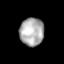
Tissue: lung
Cell type: T cells
Senescence score: 0.1726
Nuclear area (px): 665
Mean DAPI intensity: 173.026